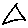
Label: triangle